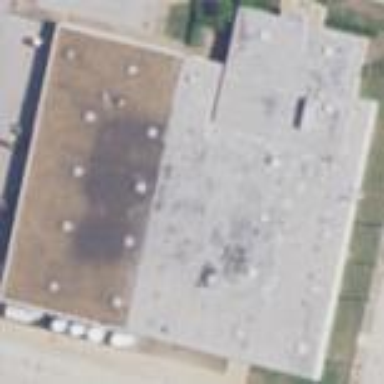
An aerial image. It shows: Building that is gas station.